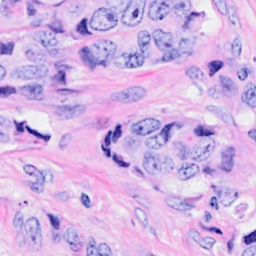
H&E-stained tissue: Breast